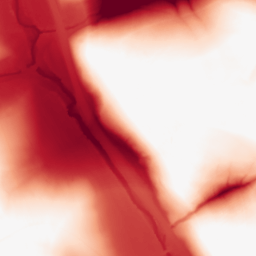
Category: morphological
Decomposition family: tophat
Decomposition parameters: size: 100
mode: black
Upsampling method: bilinear
Upsampling parameters: scale: 8
Upsampling scale: 8